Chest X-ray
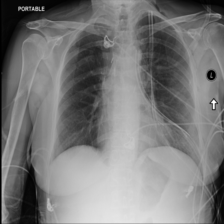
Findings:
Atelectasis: negative
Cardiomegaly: negative
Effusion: negative
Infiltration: negative
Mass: negative
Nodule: negative
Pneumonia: negative
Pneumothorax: negative
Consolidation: negative
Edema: negative
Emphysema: positive
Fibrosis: negative
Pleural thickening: negative
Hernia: negative